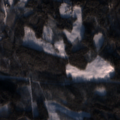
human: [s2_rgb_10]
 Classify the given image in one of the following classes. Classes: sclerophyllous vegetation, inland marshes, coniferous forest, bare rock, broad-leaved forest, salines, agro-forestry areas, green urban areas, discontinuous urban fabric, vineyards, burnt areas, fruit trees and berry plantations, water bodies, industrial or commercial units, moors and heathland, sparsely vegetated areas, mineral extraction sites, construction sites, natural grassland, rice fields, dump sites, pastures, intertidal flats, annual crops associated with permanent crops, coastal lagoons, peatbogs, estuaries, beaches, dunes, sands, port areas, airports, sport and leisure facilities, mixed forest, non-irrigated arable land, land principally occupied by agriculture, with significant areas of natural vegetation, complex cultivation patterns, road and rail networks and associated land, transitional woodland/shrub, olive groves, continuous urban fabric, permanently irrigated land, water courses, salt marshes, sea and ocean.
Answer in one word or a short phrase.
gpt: broad-leaved forest, coniferous forest, mixed forest